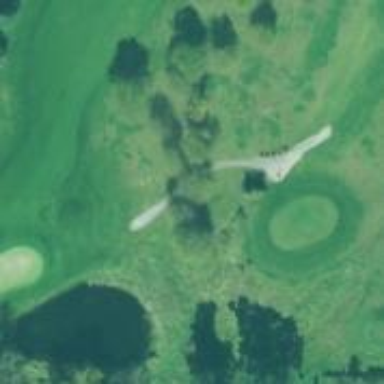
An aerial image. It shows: Path for both roads and golfers.